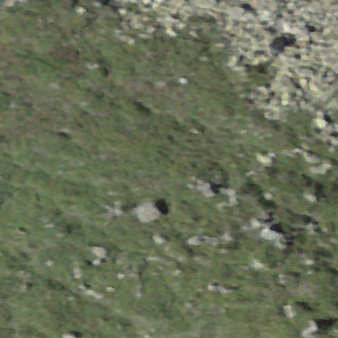
Label: other